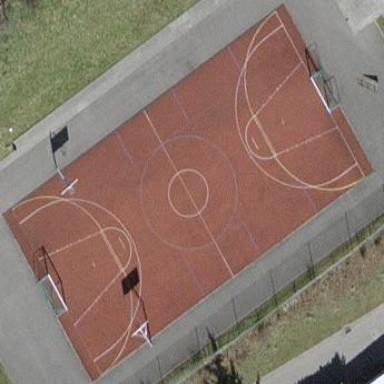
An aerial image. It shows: Multi-sport pitch for leisure activities.